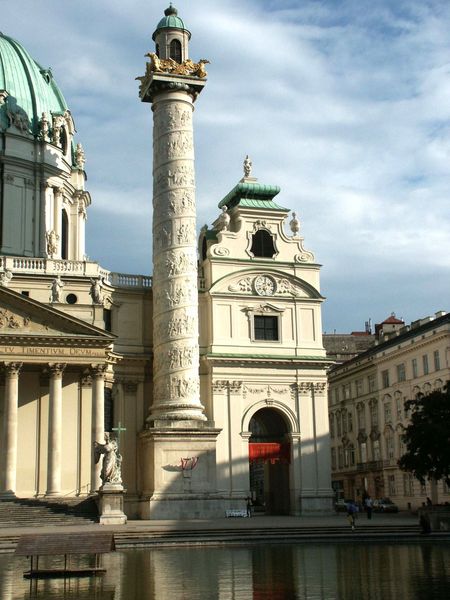
Titel: Karlskirche in Wien
Künstler: Johann Bernhard Fischer von Erlach
Standort: Wien, Karlskirche (EU - AUT)
Schlagwörter: baum, blau, himmel, wasser, weiß, wolken, fluss, grün, menschen, stadt, teich, fenster, marmor, säule, säulen, tür, dach, gebäude, haus, rot, barock, vorhang, spiegelung, kirche, sonne, figur, gold, brunnen, skulptur, statue, relief, schrift, bogen, fassade, italien, venedig, giebel, platz, auto, kuppel, treppe, stufen, bronze, tor, eingang, kreuz, dom, rom, kapitell, fries, portal, skulpturen, voluten, kapelle, wien, basilika, spiralförmig, tympanon, siegessäule, trajanssäule, karlskirche, kupferdach, nendig